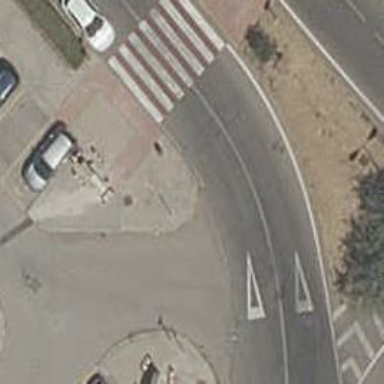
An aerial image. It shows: Bus stop with platform for public transport.